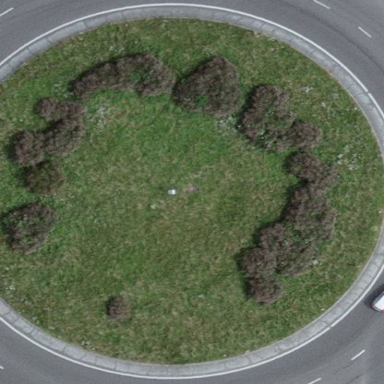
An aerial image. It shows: Primary highway with asphalt surface leading to roundabout.